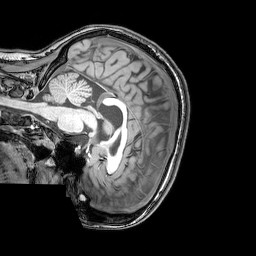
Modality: T1w
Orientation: sagittal
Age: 23
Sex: female
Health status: healthy
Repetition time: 0.081 s
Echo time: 0.037 s